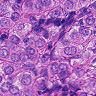
Metastatic tissue present: yes